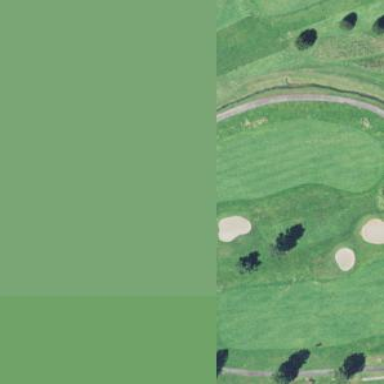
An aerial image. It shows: Golf fairway surrounded by grass.